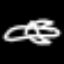
Label: airplane